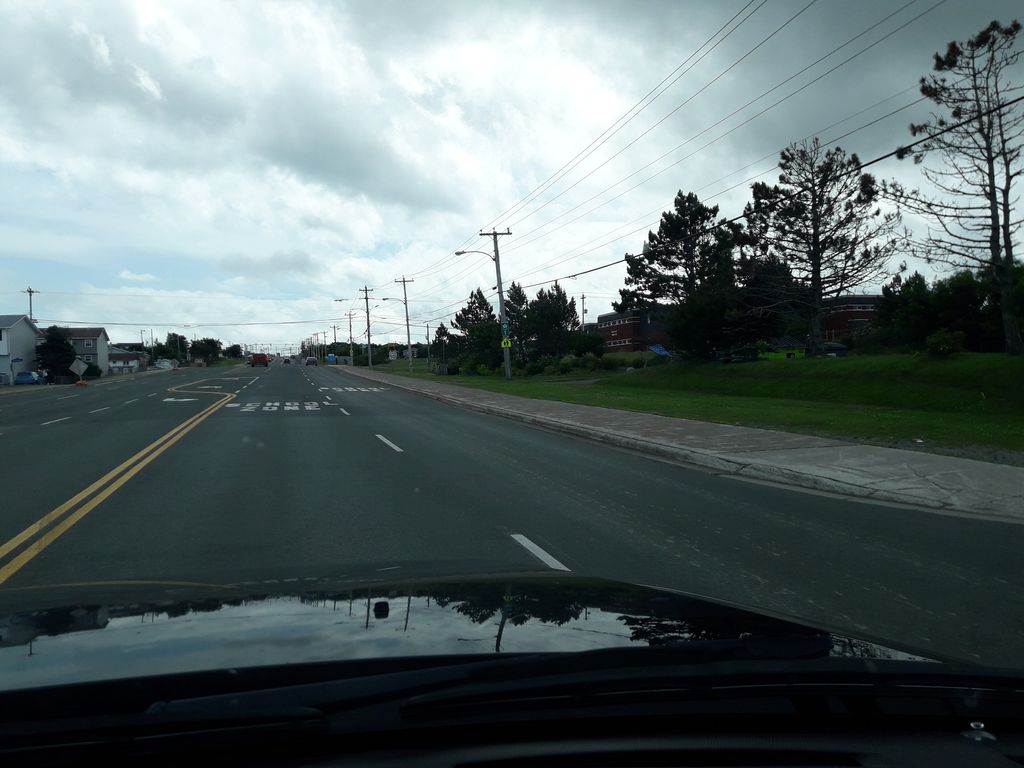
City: st_johns